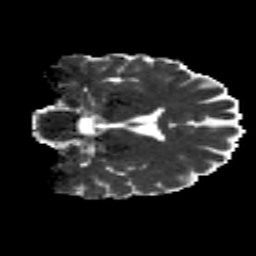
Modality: MD
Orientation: coronal
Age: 34
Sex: male
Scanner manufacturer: siemens
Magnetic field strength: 3 T
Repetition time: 8.8 s
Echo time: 0.085 s